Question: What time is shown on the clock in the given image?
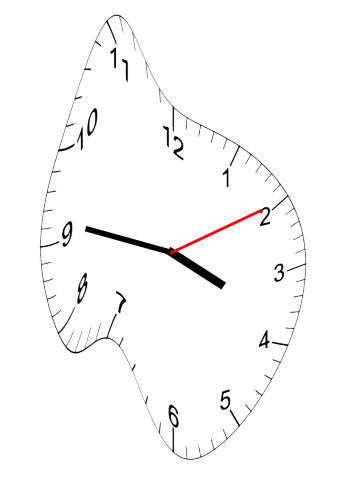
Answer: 03:46:10